Question: I have a 'numpy' array containing float values in [-10..10]. I would like to plot a distribution-graph of the values, like this (here it is done for a binomial random variable) :

For example I would like bars counting the number of elements in each interval [-10, -9.5], [-9.5, -9], ..., [9.5, 10].
> How to prepare such a distribution plot with Python?
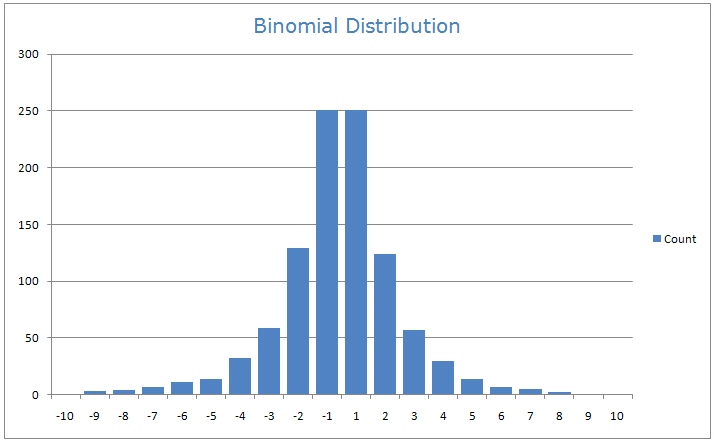
Answer: Indeed matplotlib, more precisely you'll find samples of code corresponding to what you are after at: <URL>
'''
import numpy as np
import matplotlib.pyplot as plt
mu, sigma = 200, 25
x = mu + sigma*np.random.randn(10000)
n, bins, patches = plt.hist(x)
plt.show()
'''
'n' contains the number of points in each bin and 'bins' the cut off values which are in my example generated automatically. You can of course play with 'plt.hist''s options to obtain the graph that you wish.
In your case, just replace 'x' by your array, and play with the 'bins' option for cut off values e.g.:
'''
plt.hist(x, bins = [-10, -9.5, -9])
'''
You can also simlply pass a scalar 'n' to 'bins' in which case 'plt.hist' will determine cut off values to display a nice graph with 'n' bins.